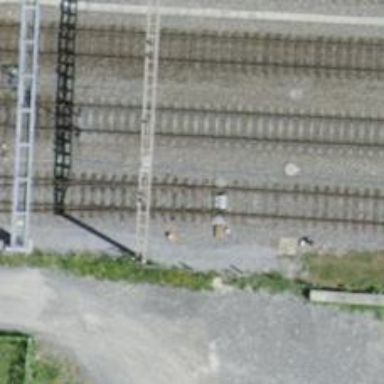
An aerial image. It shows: Railway switch.